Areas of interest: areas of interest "Industrial"
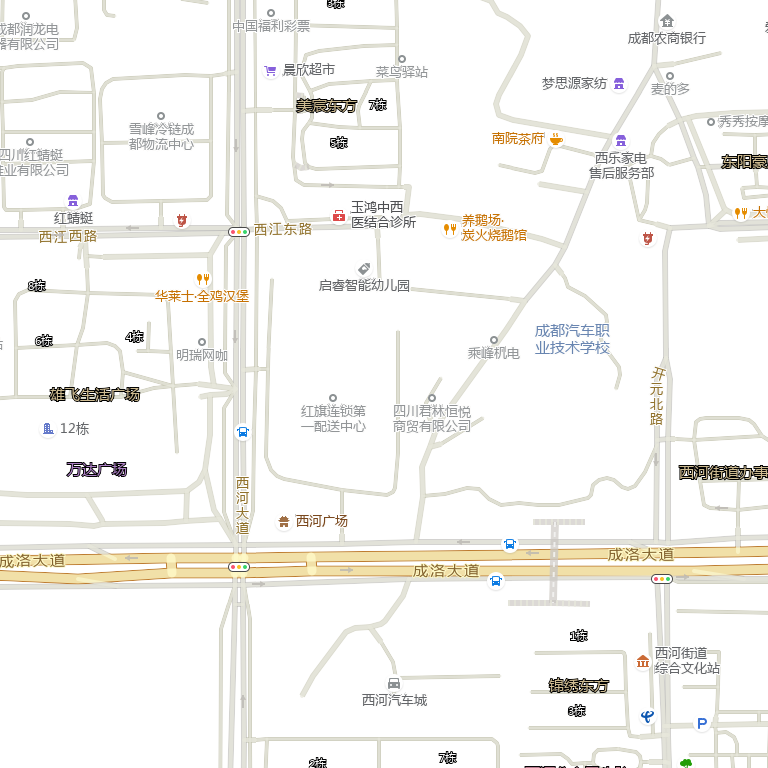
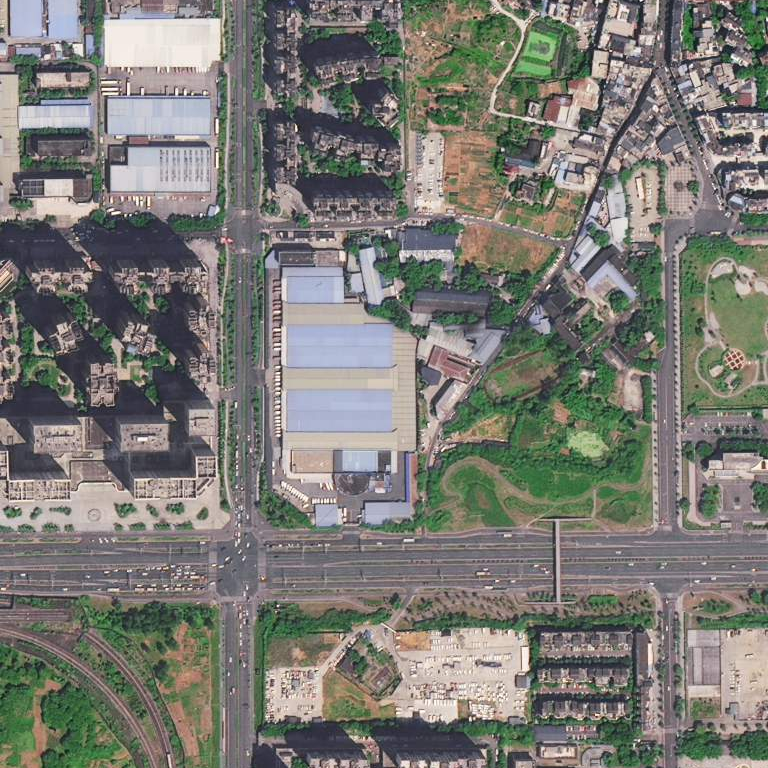